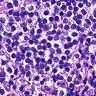
Metastatic tissue present: no